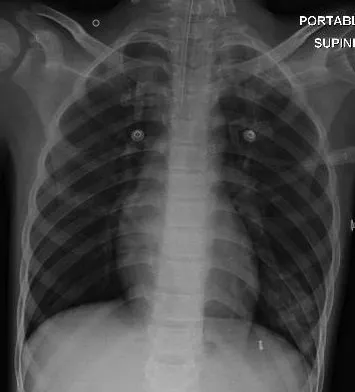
X-ray of the chest showing opacification on the left lower zone.
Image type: radiology (x_ray)